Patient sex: M
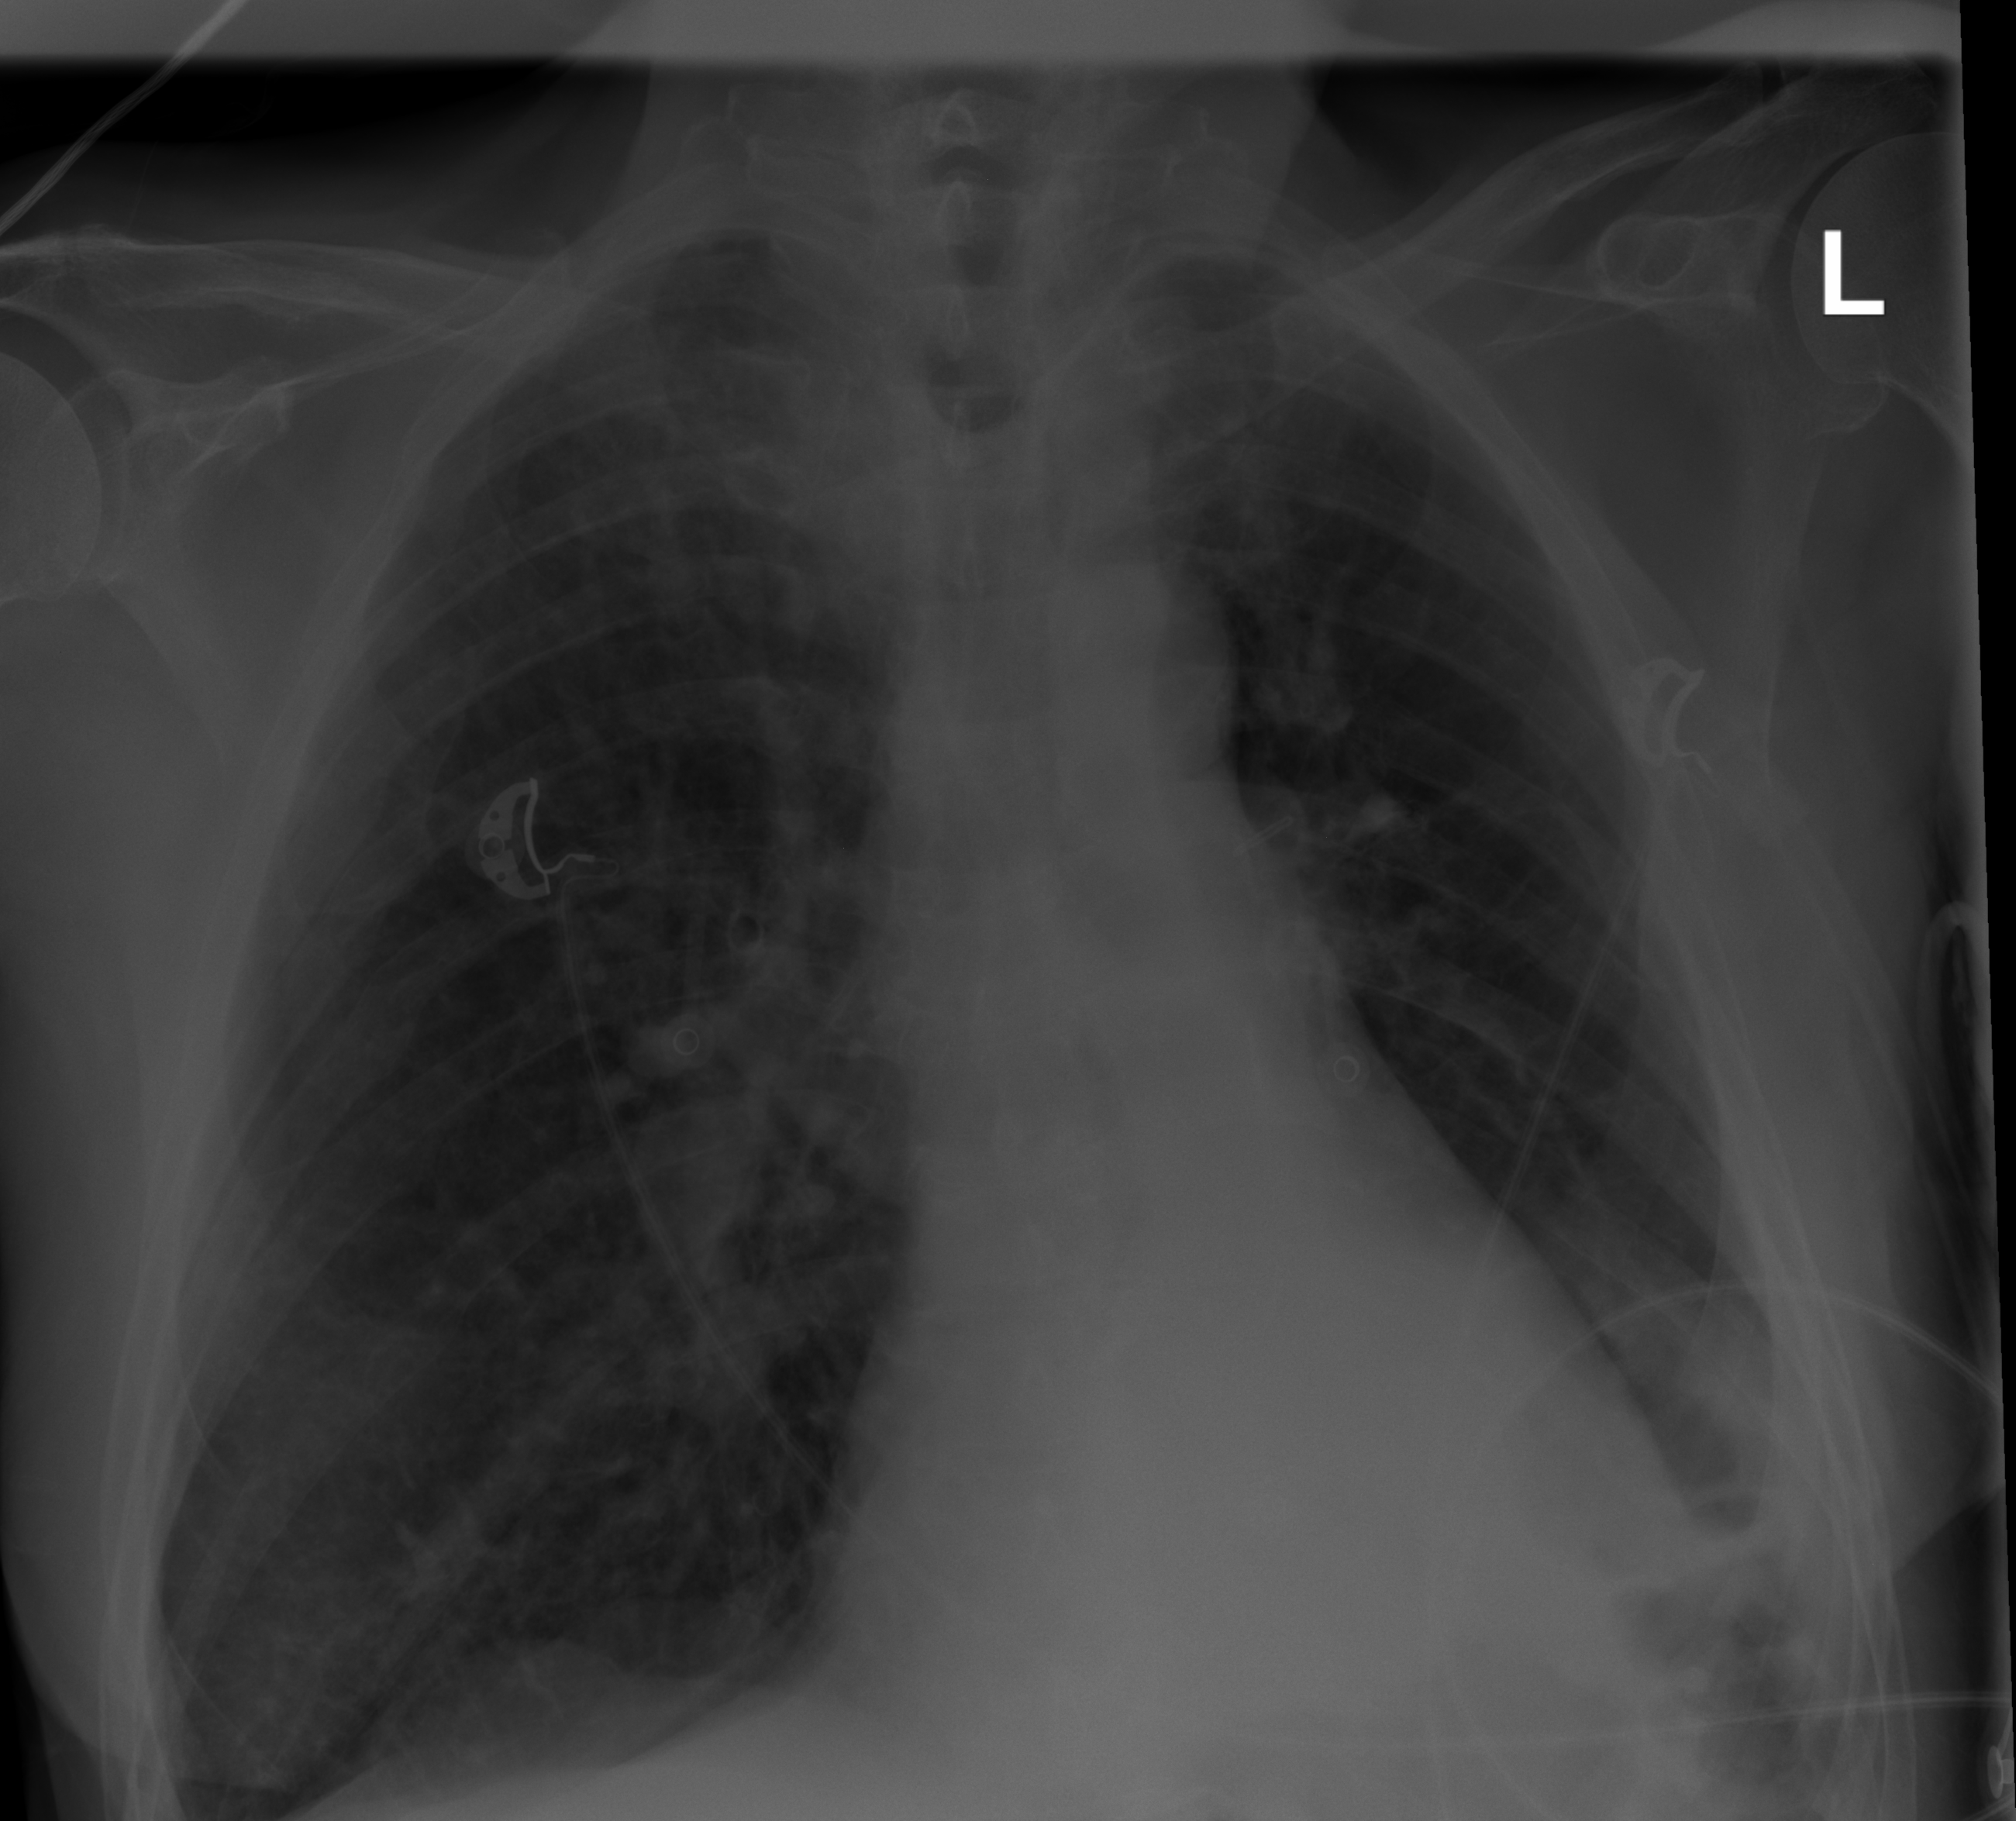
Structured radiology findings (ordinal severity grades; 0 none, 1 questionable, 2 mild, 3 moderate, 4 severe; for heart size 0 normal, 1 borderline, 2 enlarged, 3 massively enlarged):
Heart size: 0
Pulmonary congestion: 0
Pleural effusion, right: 0
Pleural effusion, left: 0
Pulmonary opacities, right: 0
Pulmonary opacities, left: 1
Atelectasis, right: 0
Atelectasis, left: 2